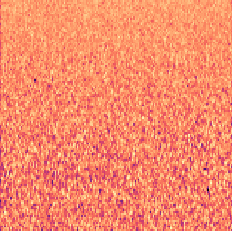
Sound class: Chainsaw